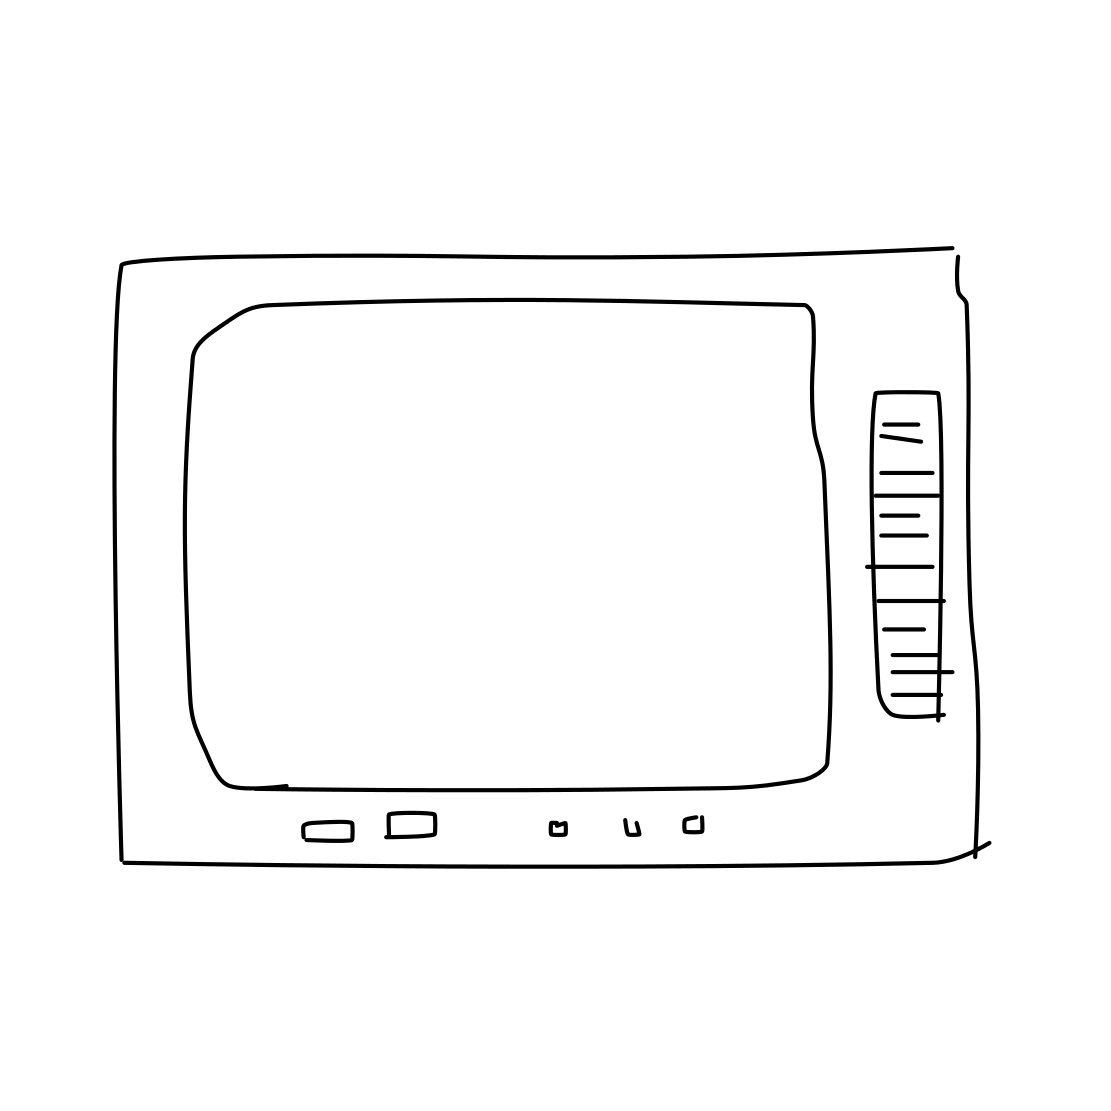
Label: tv